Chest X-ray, AP view. Patient: 28 years old, sex M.
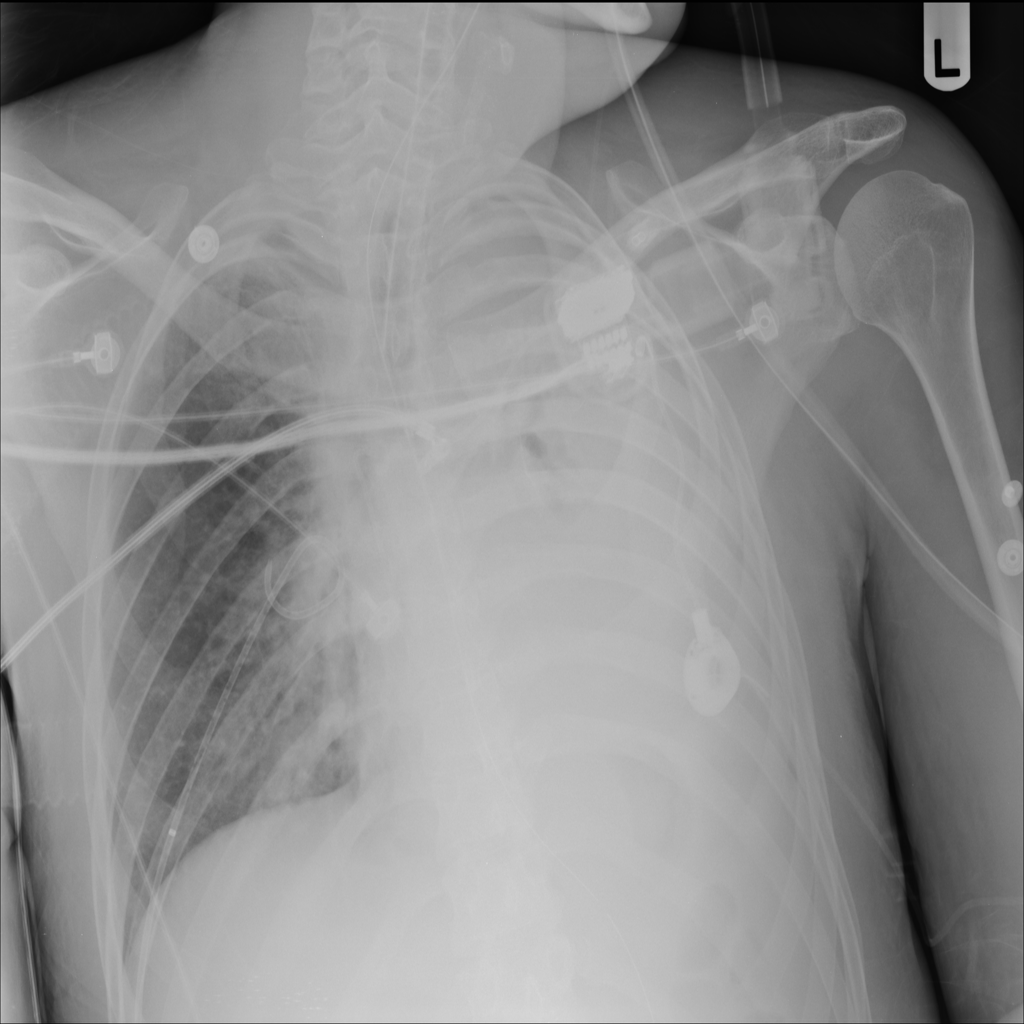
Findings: No Finding